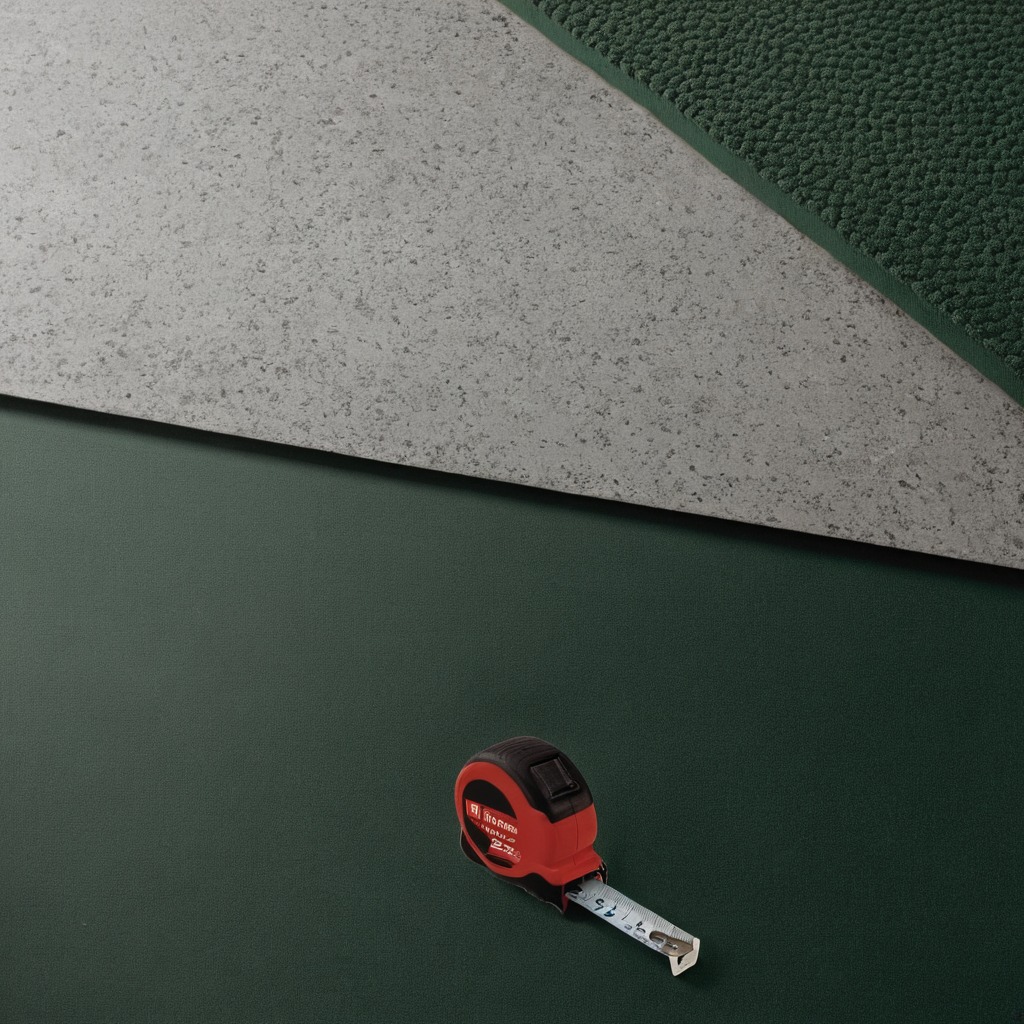
A measuring tape is lying on the clean granite tabletop covered with a green rubber mat inside a workshop under bright overhead lighting crisp shadows high clarity worn but beneath the mat